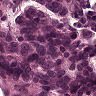
Metastatic tissue present: yes